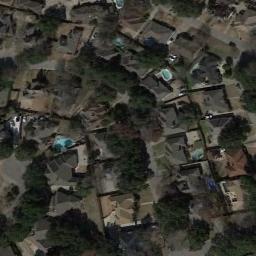
Label: residential